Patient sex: M
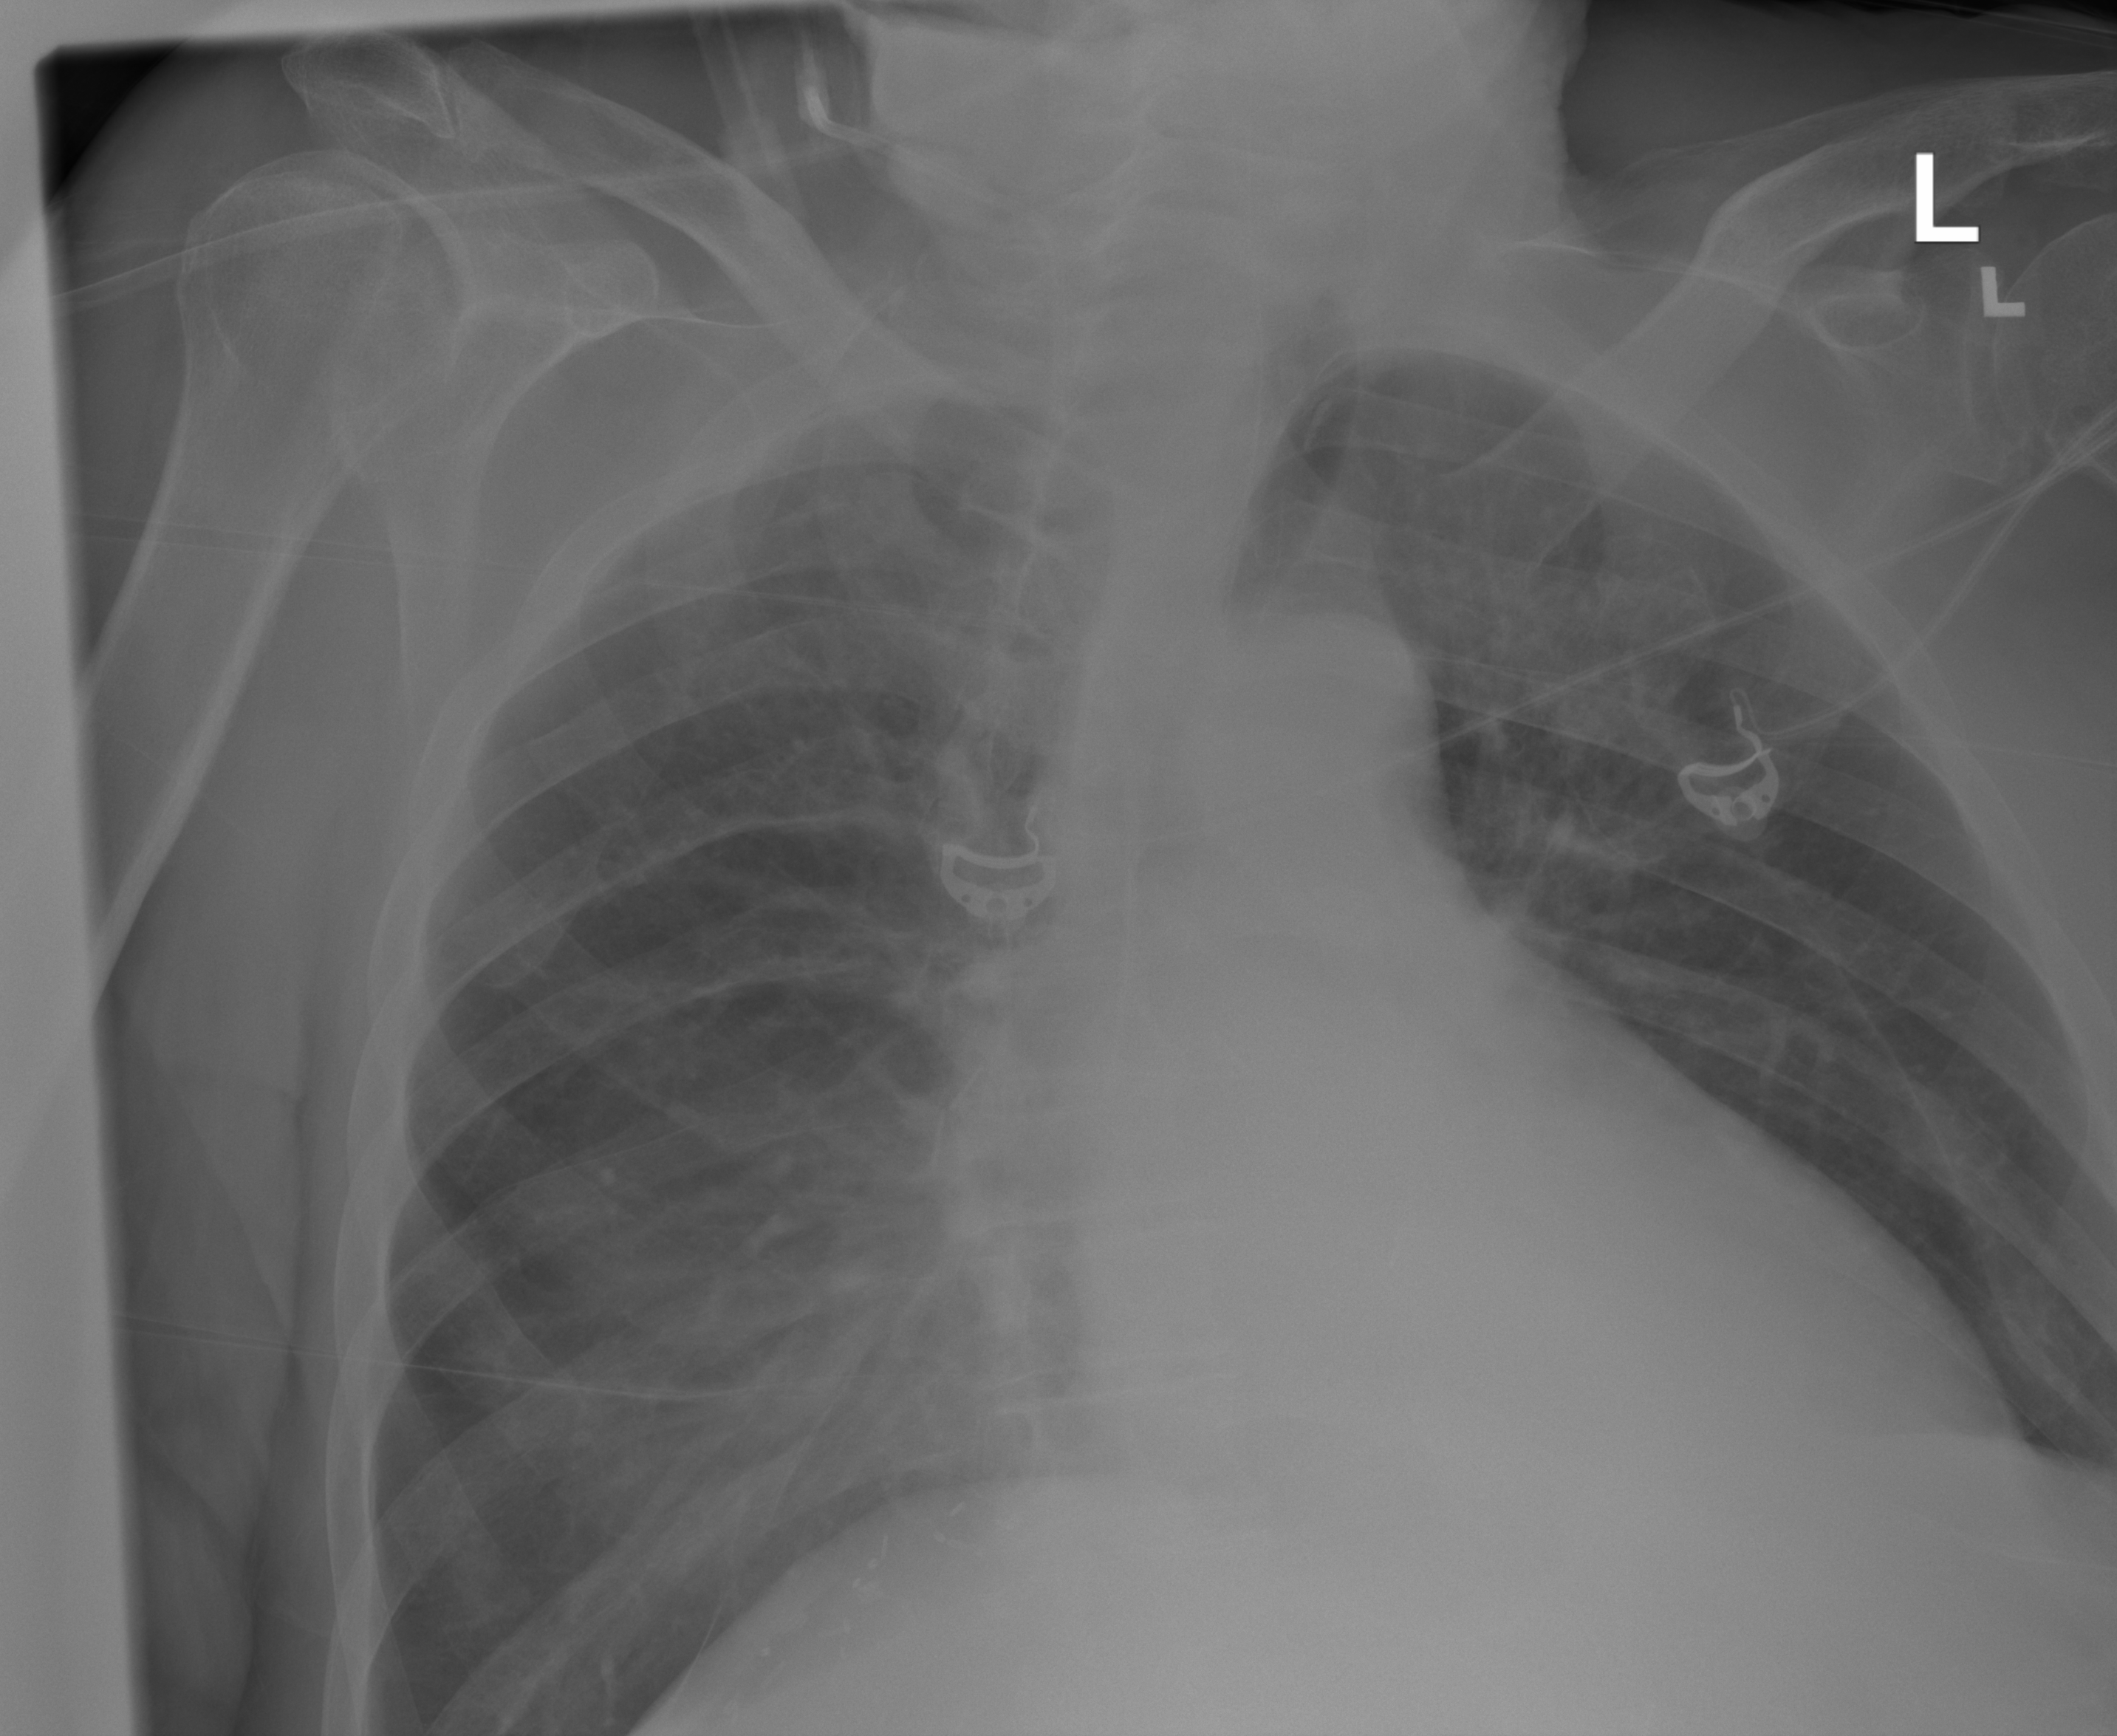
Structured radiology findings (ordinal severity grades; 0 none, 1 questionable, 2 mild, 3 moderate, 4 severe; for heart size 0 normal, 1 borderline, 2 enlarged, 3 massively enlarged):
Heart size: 2
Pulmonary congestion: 0
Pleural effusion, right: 0
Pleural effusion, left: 0
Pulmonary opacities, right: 1
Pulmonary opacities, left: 2
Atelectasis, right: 0
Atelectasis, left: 0